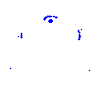
Particle: proton